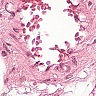
Metastatic tissue present: no